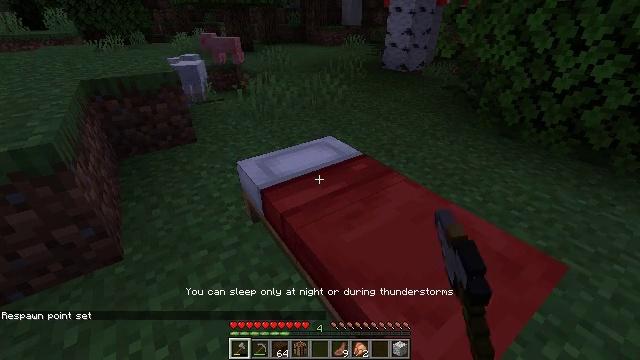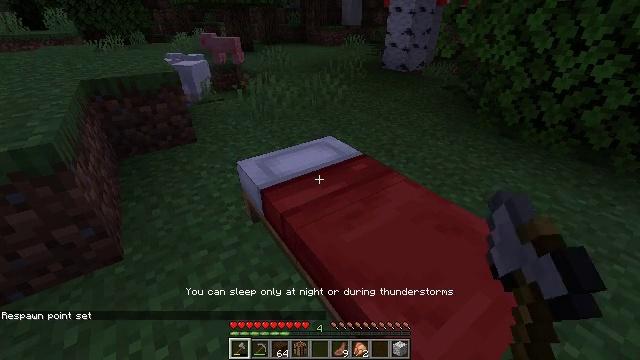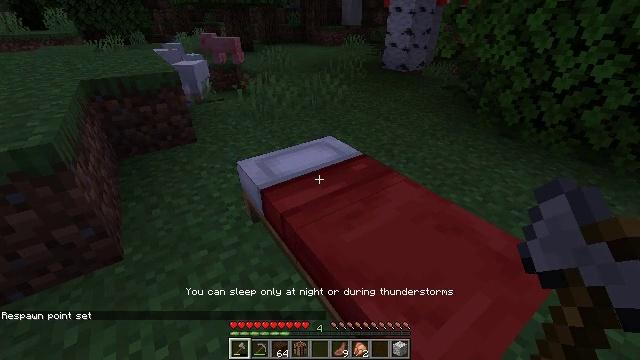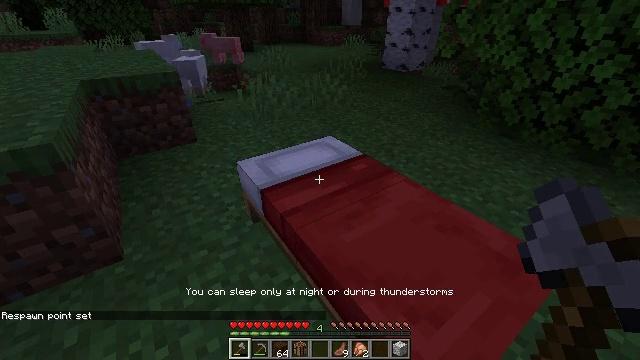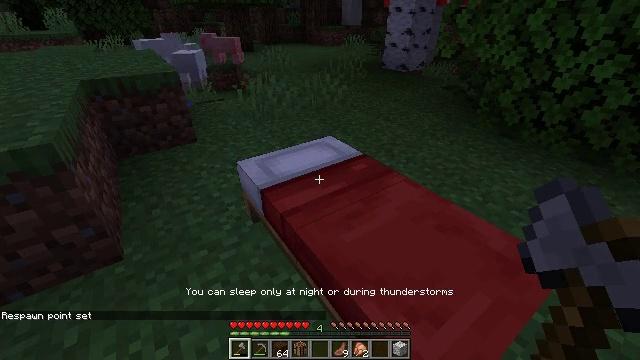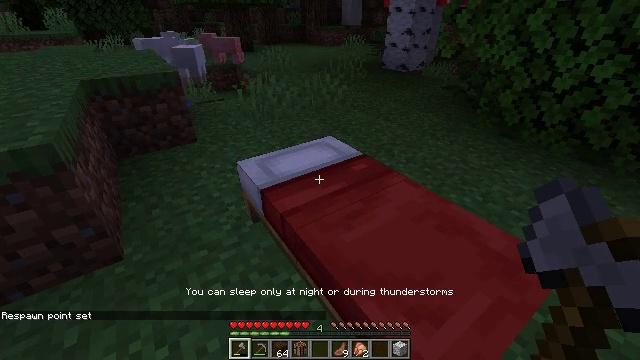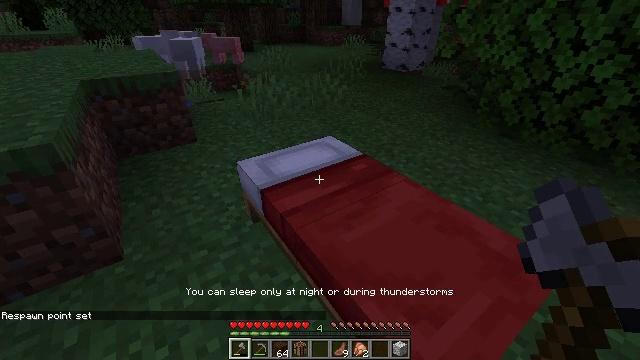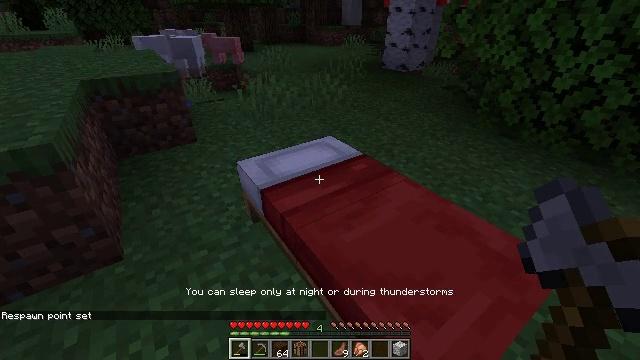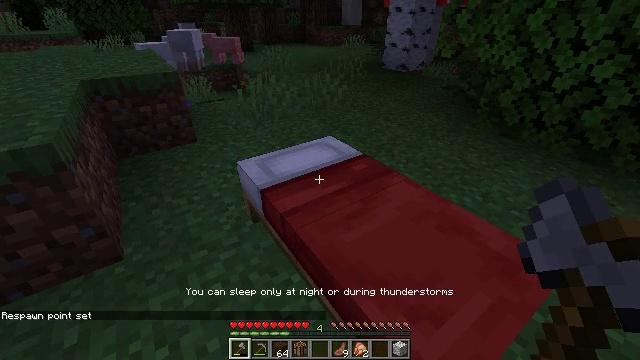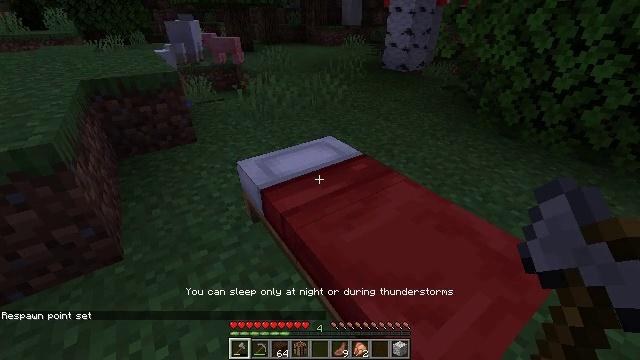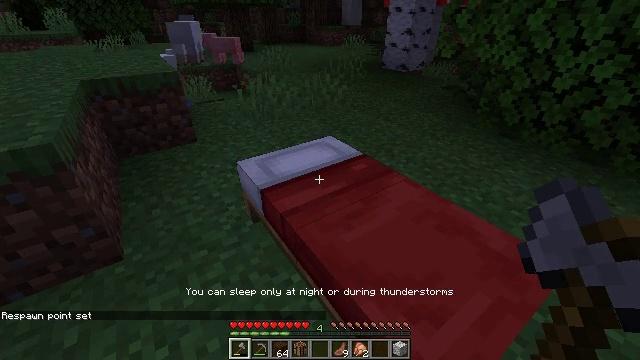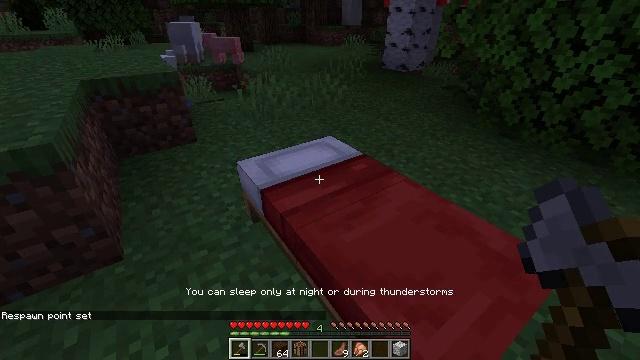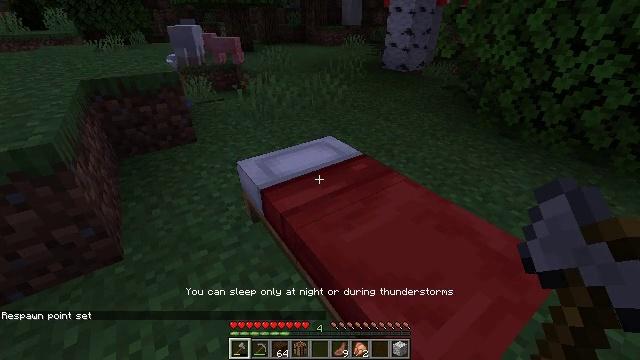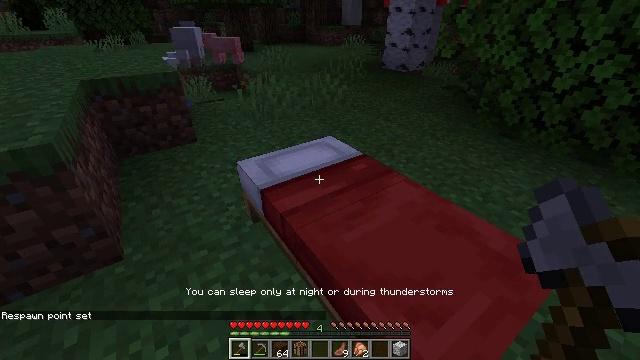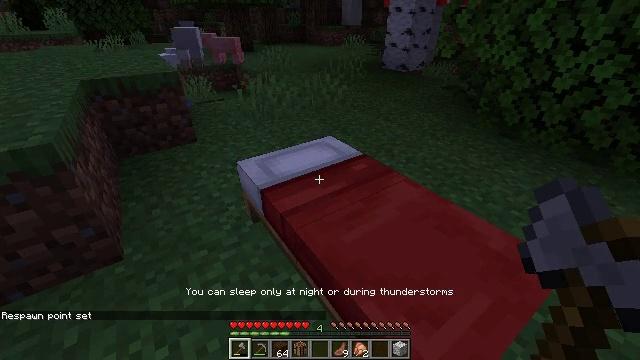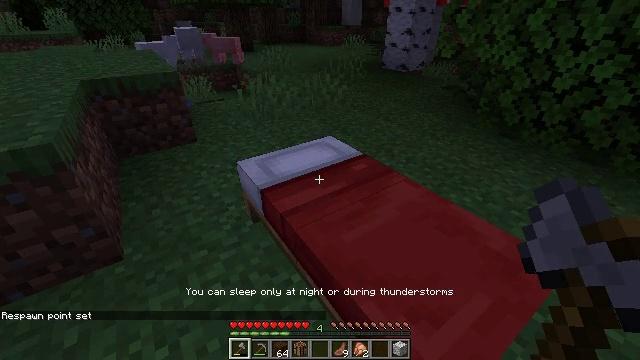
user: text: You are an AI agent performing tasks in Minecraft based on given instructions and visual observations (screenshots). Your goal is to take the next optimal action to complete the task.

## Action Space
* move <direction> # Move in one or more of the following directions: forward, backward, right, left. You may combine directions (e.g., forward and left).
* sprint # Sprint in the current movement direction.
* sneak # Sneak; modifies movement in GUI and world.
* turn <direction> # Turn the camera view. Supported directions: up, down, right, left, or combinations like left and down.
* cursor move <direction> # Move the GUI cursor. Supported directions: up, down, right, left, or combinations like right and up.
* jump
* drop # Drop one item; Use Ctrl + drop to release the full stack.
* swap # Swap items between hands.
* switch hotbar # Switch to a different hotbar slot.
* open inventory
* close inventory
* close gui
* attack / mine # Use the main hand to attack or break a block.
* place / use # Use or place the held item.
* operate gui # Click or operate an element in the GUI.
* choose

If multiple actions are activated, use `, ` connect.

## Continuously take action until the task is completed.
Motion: motion action
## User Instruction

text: Pick up the red bed for relocation.
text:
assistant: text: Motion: no_op
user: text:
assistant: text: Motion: no_op
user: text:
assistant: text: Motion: no_op
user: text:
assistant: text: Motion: no_op
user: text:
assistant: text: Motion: no_op
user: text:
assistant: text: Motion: no_op
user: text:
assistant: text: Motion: no_op
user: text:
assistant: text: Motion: no_op
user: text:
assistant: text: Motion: no_op
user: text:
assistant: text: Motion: no_op
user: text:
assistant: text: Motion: no_op
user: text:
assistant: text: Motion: no_op
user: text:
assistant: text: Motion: no_op
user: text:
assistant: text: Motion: no_op
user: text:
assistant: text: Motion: no_op
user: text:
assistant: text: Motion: move right
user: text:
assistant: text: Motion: move right
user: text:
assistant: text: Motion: move right
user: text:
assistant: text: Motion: no_op
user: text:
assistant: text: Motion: no_op
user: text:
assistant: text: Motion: no_op
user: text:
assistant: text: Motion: no_op
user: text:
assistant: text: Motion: no_op
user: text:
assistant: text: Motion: turn left and down
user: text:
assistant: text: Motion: turn left and down
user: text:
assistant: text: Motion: turn left and down
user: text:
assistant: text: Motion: no_op
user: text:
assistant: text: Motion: no_op
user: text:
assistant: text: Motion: no_op
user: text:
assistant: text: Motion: no_op